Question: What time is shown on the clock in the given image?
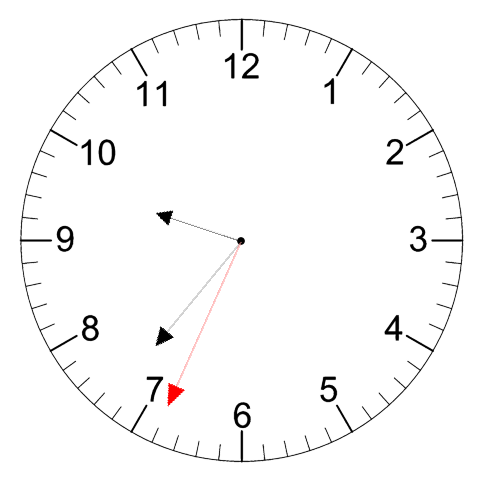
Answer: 09:36:34